Question: I'm trying to make a little gallery of some school works I've done in my animation class. I want to put 3 images on each line and they are all in divs because I did onion skin wrapping for a dropshadow on them. Unfortunately this makes them all just stick together in two lines across the page. But I want them specifically formatted so I tried to wrap a div of 480px wide around each set of 3. In IE this works great and it looks perfect. However in firefox it does this

I can't figure out why it is putting that one left aligned on the second line and therefore screwing up the order of the rest. Here's my code:
'''
<!DOCTYPE html PUBLIC "-//W3C//DTD XHTML 1.0 Transitional//EN" "http://www.w3.org/TR/xhtml1/DTD/xhtml1-transitional.dtd">
<html xmlns="http://www.w3.org/1999/xhtml">
<head>
<meta http-equiv="Content-Type" content="text/html; charset=utf-8" />
<title>Ryan Merl's Portfolio</title>
<style type='text/css'>
* {
padding: 0px;
margin: 0px;
font-family:Verdana, Arial, Helvetica, sans-serif;
font-size: 11px;
}
body {
background-color:#333333;
background-image: url('images/head.png');
background-repeat: repeat-x;
}
a {
color:#333333;
text-decoration: none;
}
a:hover {
color:#000000;
text-decoration:underline;
}
div.main {
width: 800px;
background-color:#FFFFFF;
margin-top: 10px;
color: #000000;
height: 1000px;
margin-bottom: 10px;
}
img.thumb {
}
.wrap1, .wrap2, .wrap3 {
display:inline-table;
/* \*/display:block;/**/
}
.wrap1 {
float:left;
background:url('images/shadow.gif') right bottom no-repeat;
}
.wrap2 {
background:url('images/corner_bl.gif') left bottom no-repeat;
}
.wrap3 {
padding:0 4px 4px 0;
background:url('images/corner_tr.gif' ) right top no-repeat;
}
</style>
<link rel="stylesheet" type="text/css" href="doc/css/style.css" />
<script type="text/javascript" src="src/adapter/shadowbox-base.js"></script>
<script type="text/javascript" src="src/shadowbox.js"></script>
<script type="text/javascript" src="glossy.js"></script>
<script type="text/javascript">
Shadowbox.loadSkin('classic', 'src/skin');
Shadowbox.loadLanguage('en', 'src/lang');
Shadowbox.loadPlayer(['flv', 'html','img', 'swf'], 'src/player');
window.onload = function(){
Shadowbox.init();
};
</script>
</head>
<body>
<center><div class='main'>
<img src='images/theantistudio.png' /><br /><br />
<img src='images/gallery.png' /><br />
<div style='text-align:center;width:480px;'>
<div class="wrap1">
<div class="wrap2">
<div class="wrap3">
<a href='video/rmerl_particle_fire.flv' rel='shadowbox'><img class='thumb' src='thumbs/thumb_fire.png' /></a>
</div>
</div>
</div>
<div class="wrap1">
<div class="wrap2">
<div class="wrap3">
<a href='video/rmerl_firework.flv' rel='shadowbox'><img class='thumb' src='thumbs/thumb_firework.png' /></a>
</div>
</div>
</div>
<div class="wrap1">
<div class="wrap2">
<div class="wrap3">
<a href='video/rmerl_fountain.flv' rel='shadowbox'><img class='thumb' src='thumbs/thumb_fountain.png' /></a>
</div>
</div>
</div>
</div>
<br />
<div style='text-align:center;width:480px;'>
<div class="wrap1">
<div class="wrap2">
<div class="wrap3">
<a href='video/rmerl_logo.flv' rel='shadowbox'><img class='thumb' src= 'thumbs/thumb_logo.png' /></a>
</div>
</div>
</div>
<div class="wrap1">
<div class="wrap2">
<div class="wrap3">
<a href='video/rmerl_rocket_ship.flv' rel='shadowbox'><img class='thumb' src='thumbs/thumb_rocket.png' /></a>
</div>
</div>
</div>
<div class="wrap1">
<div class="wrap2">
<div class="wrap3">
<a href='video/rmerl_solar_system.flv' rel='shadowbox'><img class='thumb' src='thumbs/thumb_solar_system.png' /></a>
</div>
</div>
</div>
</div>
<br />
<div style='text-align:center;width:480px;'>
<div class="wrap1">
<div class="wrap2">
<div class="wrap3">
<a href='video/rmerl_space_ship.flv' rel='shadowbox'><img class='thumb' src='thumbs/thumb_space_ship.png' /></a>
</div>
</div>
</div>
<div class="wrap1">
<div class="wrap2">
<div class="wrap3">
<a href='video/rmerl_still_life.flv' rel='shadowbox'><img class='thumb' src='thumbs/thumb_still_life.png' /></a>
</div>
</div>
</div>
<div class="wrap1">
<div class="wrap2">
<div class="wrap3">
<a href='video/rmerl_walkthrough.flv' rel='shadowbox'><img class='thumb' src='thumbs/thumb_walkthrough.png' /></a>
</div>
</div>
</div>
</div>
</div></center>
</body>
</html>
'''
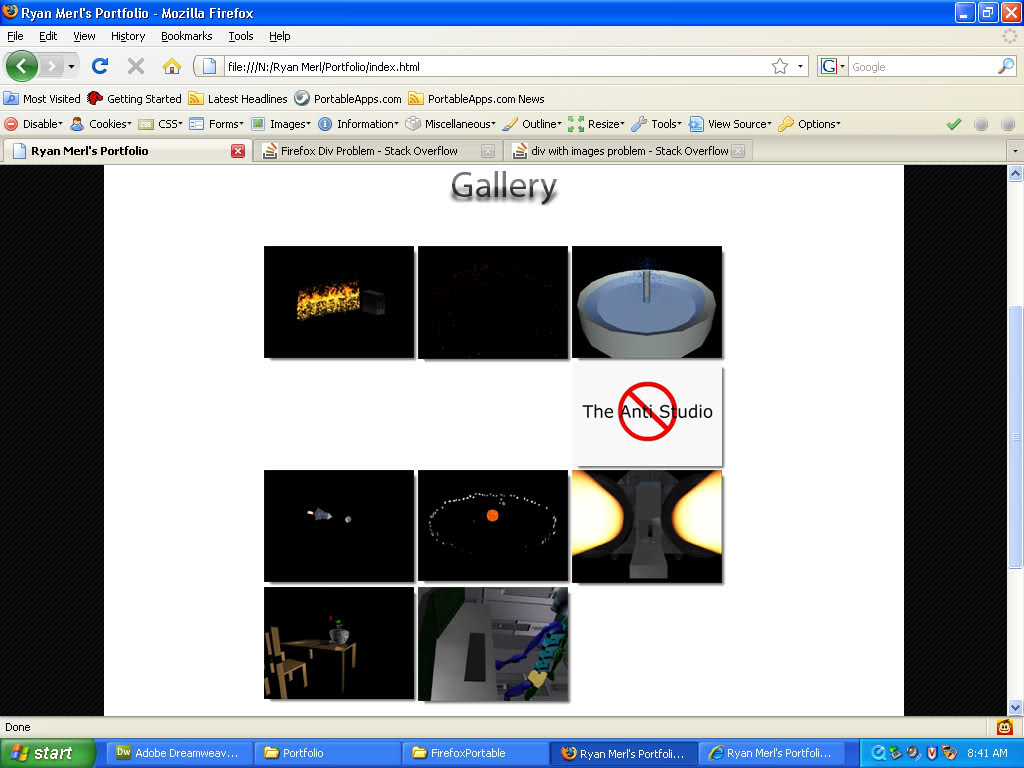
Answer: It looks like your second image may be slightly taller than your third. So your floated second line is only floating back until it hits the second image. Either set your image or wrap1 heights, or add style="clear:both" to the break tags between lines.